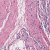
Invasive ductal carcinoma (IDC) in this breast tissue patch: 1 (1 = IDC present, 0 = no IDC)